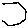
Label: hexagon